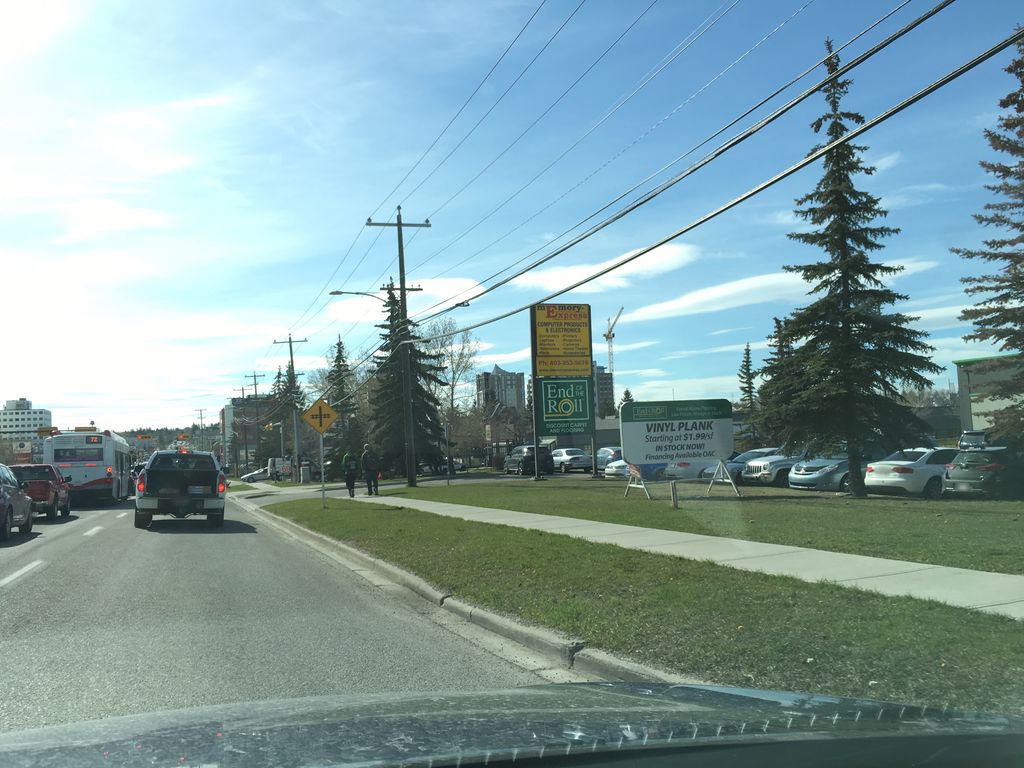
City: calgary